Field crop: maize
Growth stage: 2
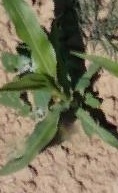
Species: maize